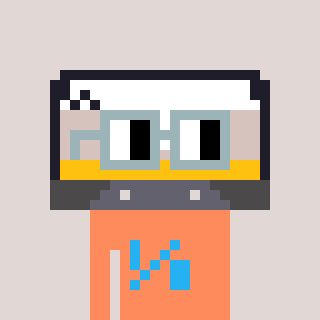
a pixel art character with square dark gray glasses, a cassette tape-shaped head and a peachy-colored body on a warm background